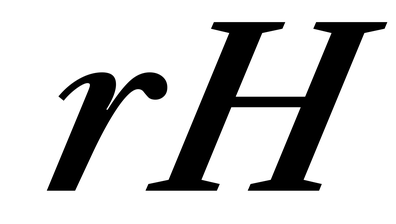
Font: LibreCaslonText-Italic_SemiBold_Italic